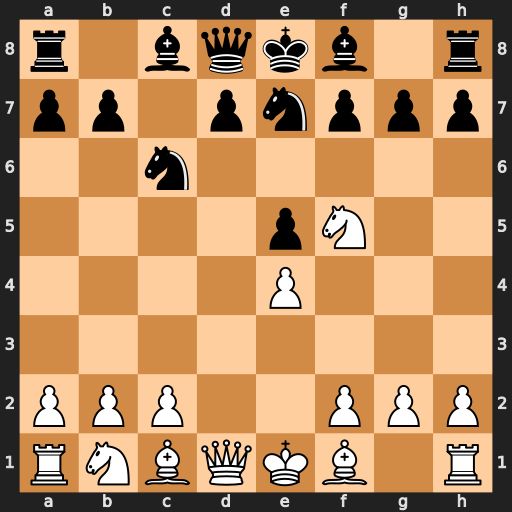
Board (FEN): r1bqkb1r/pp1pnppp/2n5/4pN2/4P3/8/PPP2PPP/RNBQKB1R
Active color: w
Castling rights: KQkq
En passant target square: -
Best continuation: Nd6#